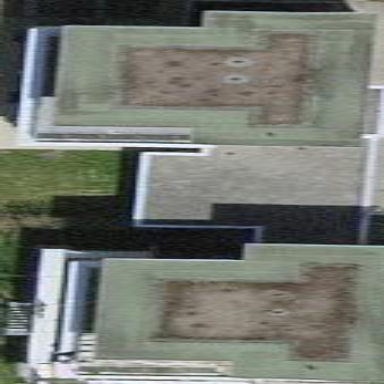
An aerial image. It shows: Terrace building.